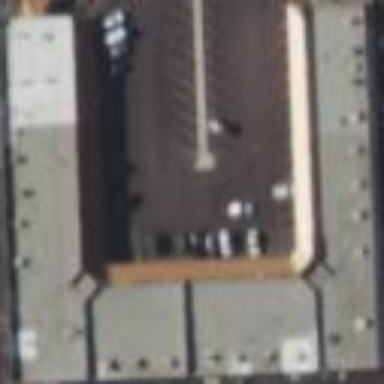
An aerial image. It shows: Mall building.